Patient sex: F
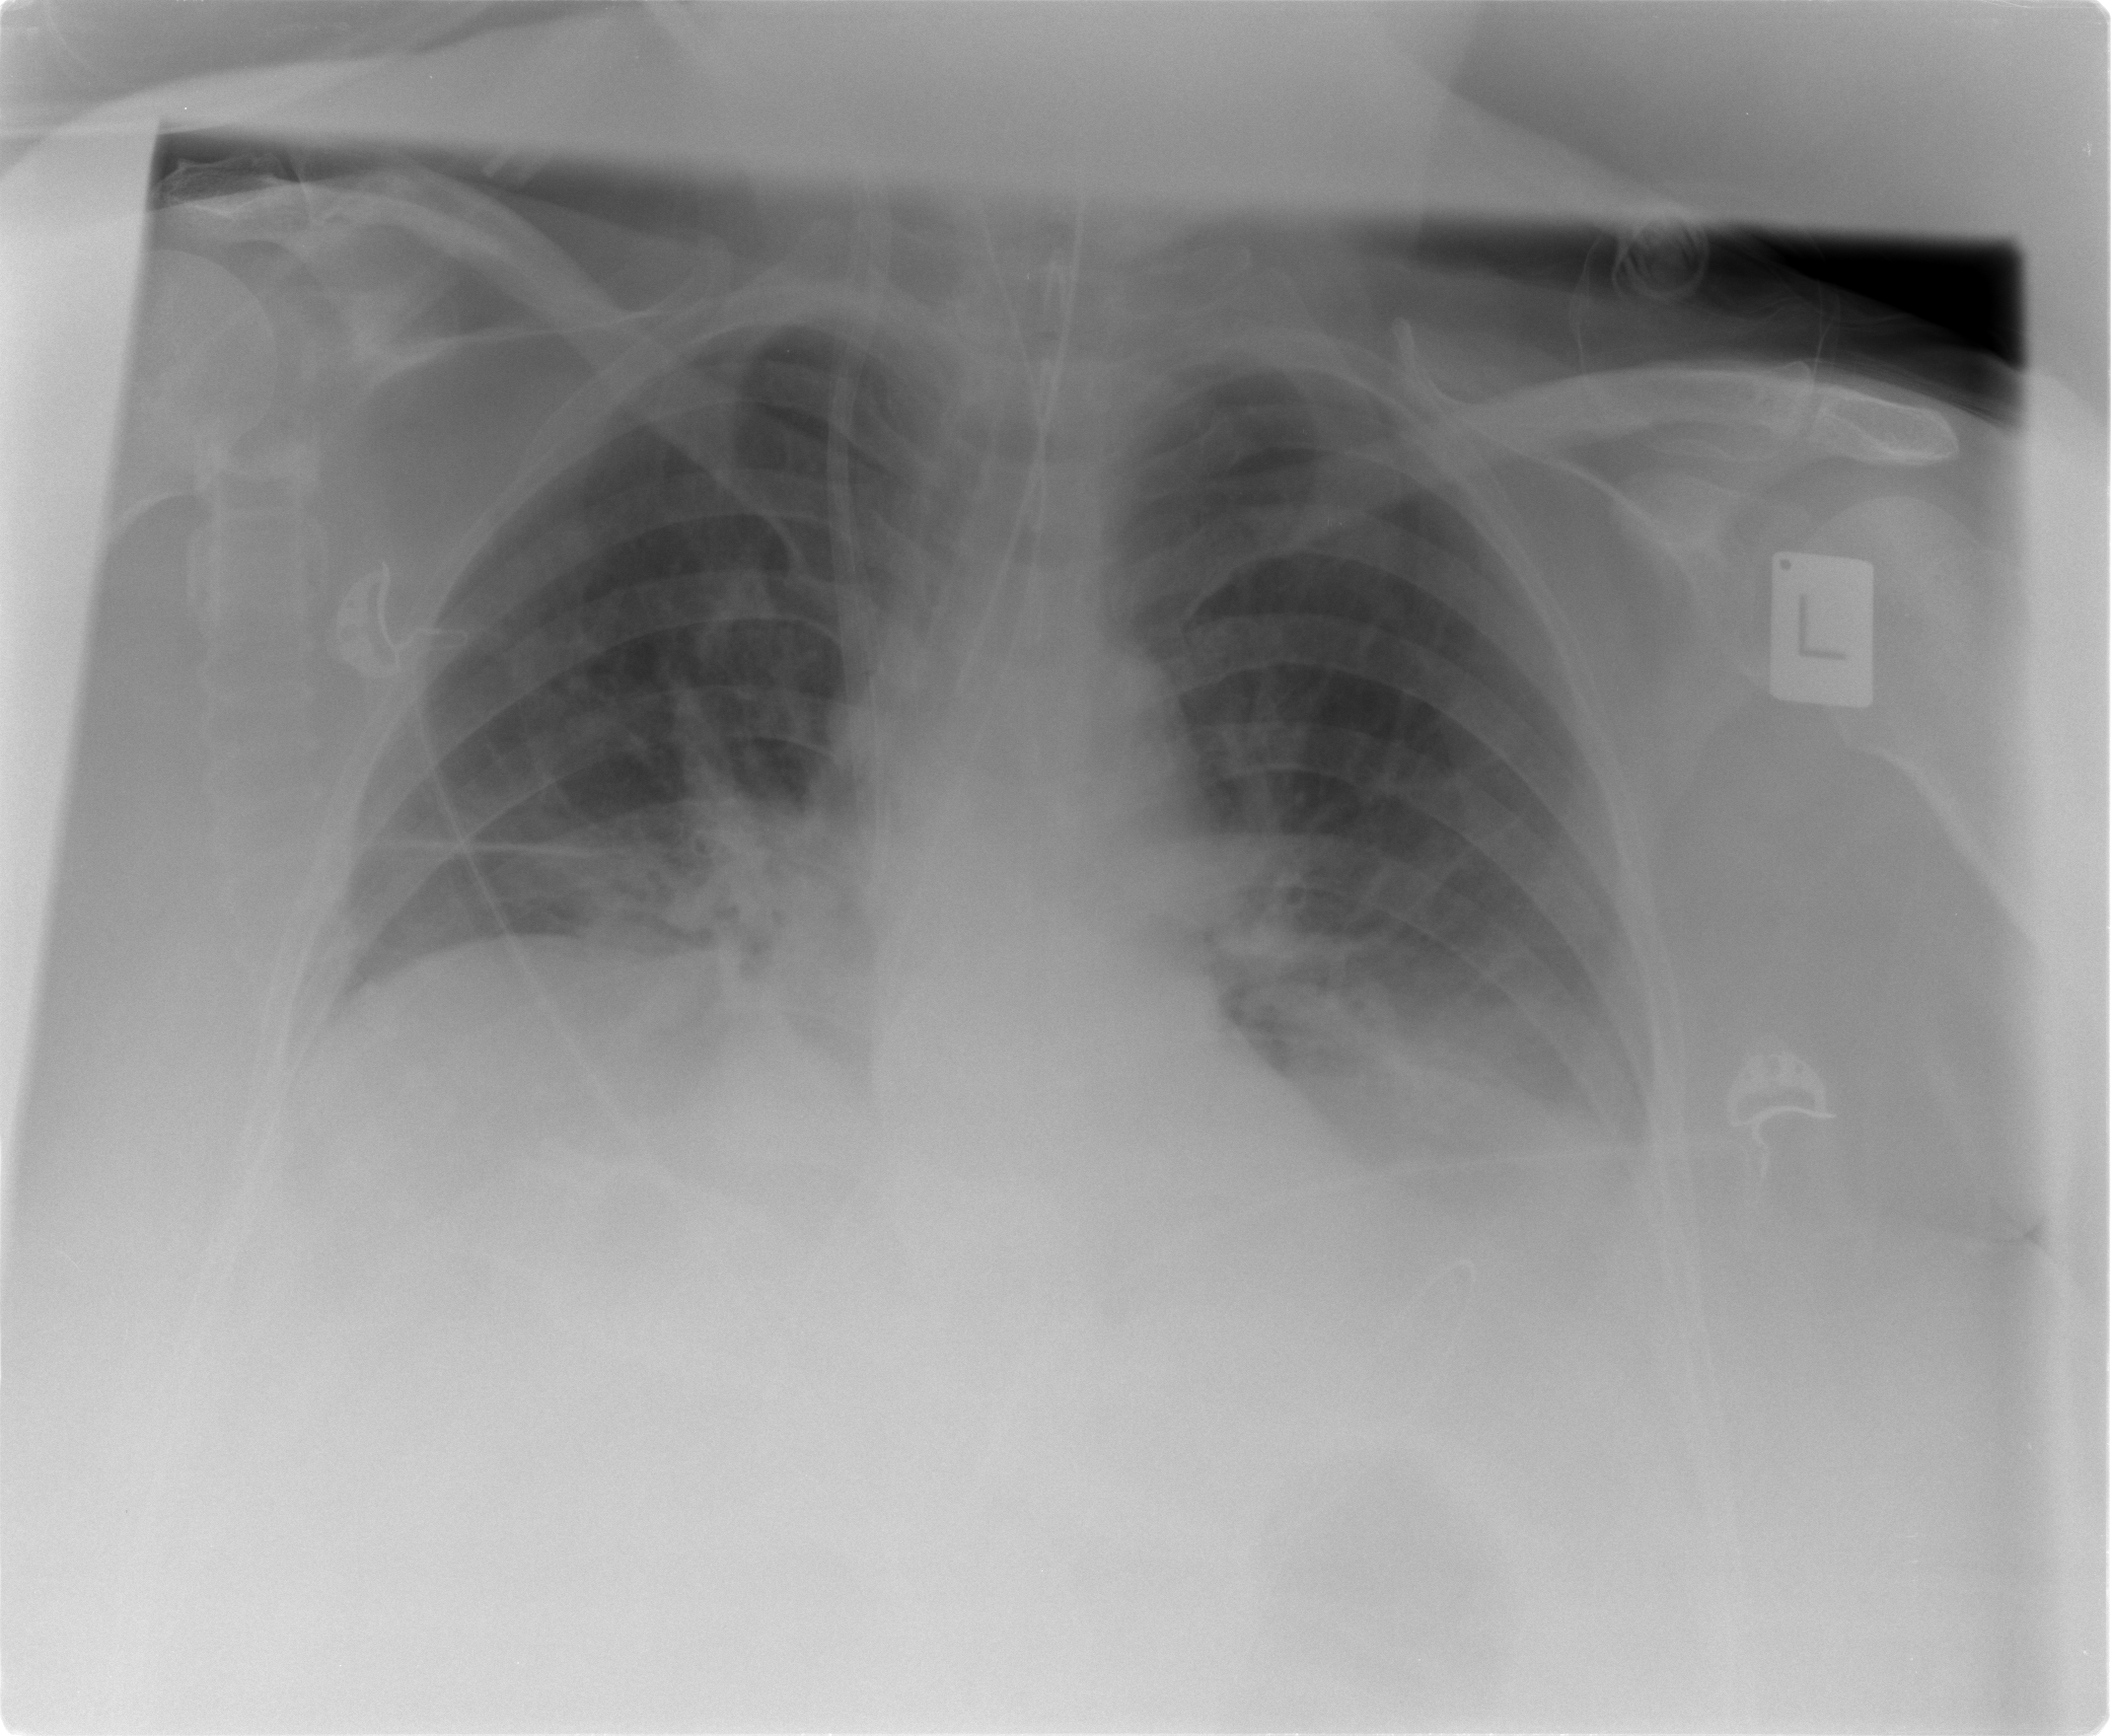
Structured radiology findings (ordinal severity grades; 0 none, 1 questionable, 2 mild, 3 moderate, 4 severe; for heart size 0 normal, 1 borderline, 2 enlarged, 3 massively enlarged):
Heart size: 0
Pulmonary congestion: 0
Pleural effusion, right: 0
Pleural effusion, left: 2
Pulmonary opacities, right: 0
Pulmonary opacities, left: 0
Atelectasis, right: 2
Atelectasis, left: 2